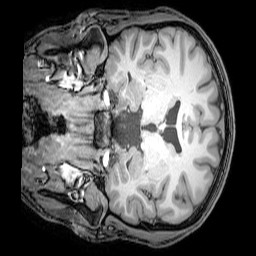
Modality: T1w
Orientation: coronal
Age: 21
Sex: male
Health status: healthy
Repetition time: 0.081 s
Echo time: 0.037 s